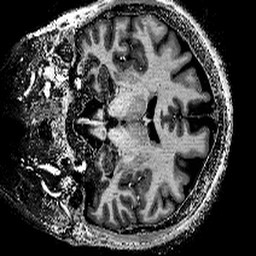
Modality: T1w
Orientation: coronal
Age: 33
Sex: male
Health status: healthy
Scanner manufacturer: siemens
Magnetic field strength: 9.4 T
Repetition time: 6 s
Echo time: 0.003 s